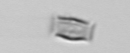
Label: Bacillariophyceae_morphotype1